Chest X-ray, AP view. Patient: 67 years old, sex F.
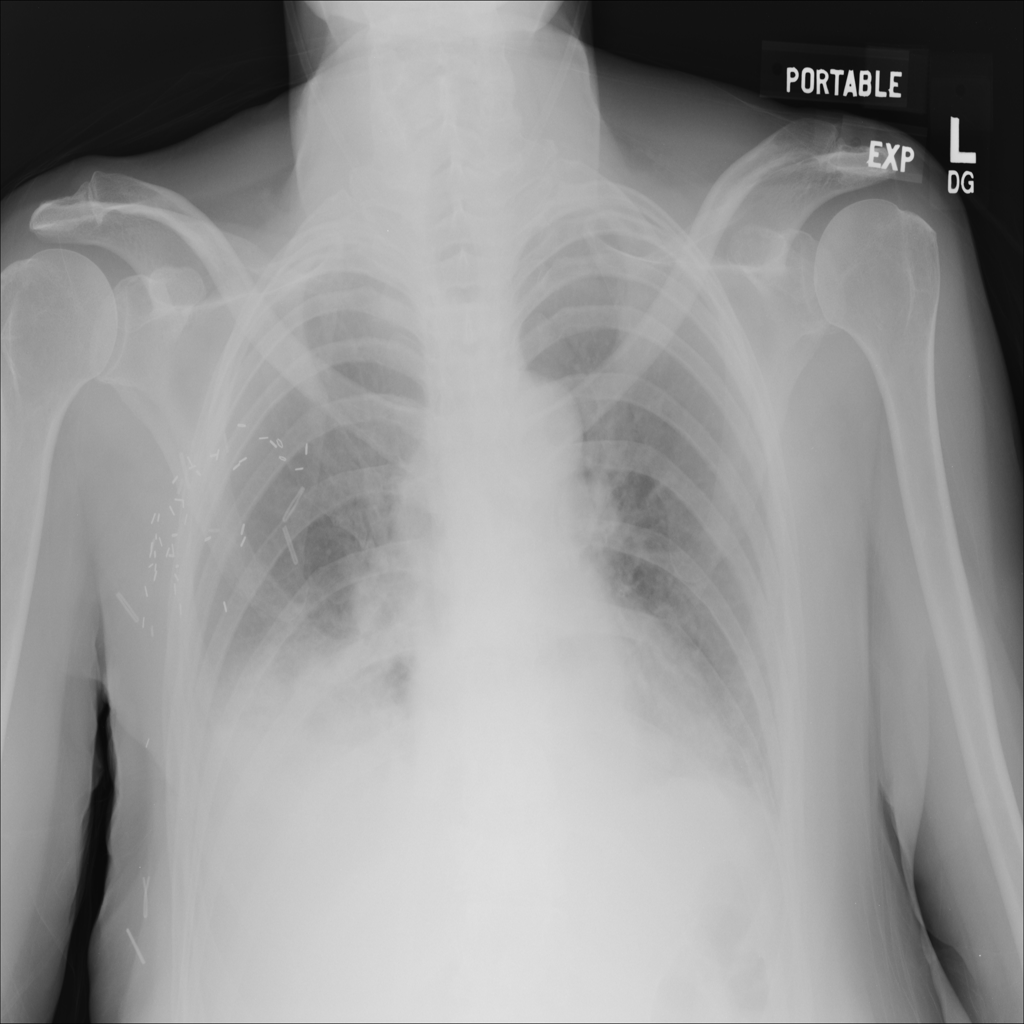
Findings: Atelectasis, Effusion